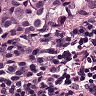
Metastatic tissue present: yes